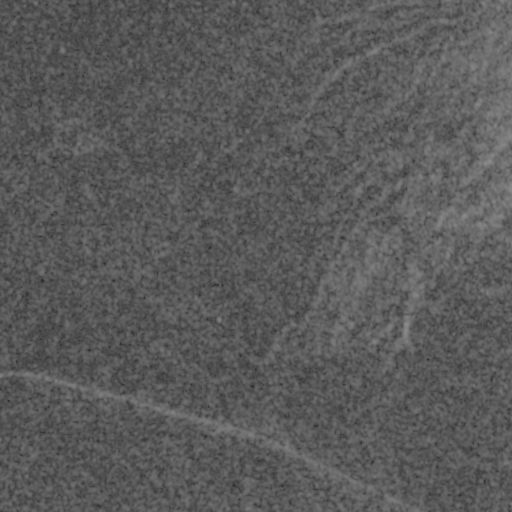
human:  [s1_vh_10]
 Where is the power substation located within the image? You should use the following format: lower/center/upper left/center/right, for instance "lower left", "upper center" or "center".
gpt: The power substation is located in the upper left of the image.
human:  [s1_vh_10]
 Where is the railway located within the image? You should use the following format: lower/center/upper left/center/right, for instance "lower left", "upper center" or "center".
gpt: The railway is located in the lower of the image.
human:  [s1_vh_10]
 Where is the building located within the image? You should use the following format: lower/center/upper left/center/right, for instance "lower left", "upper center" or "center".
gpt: The building is located in the lower of the image.
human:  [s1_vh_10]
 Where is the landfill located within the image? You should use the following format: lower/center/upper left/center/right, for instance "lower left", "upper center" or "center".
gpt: There is no landfill in the image.

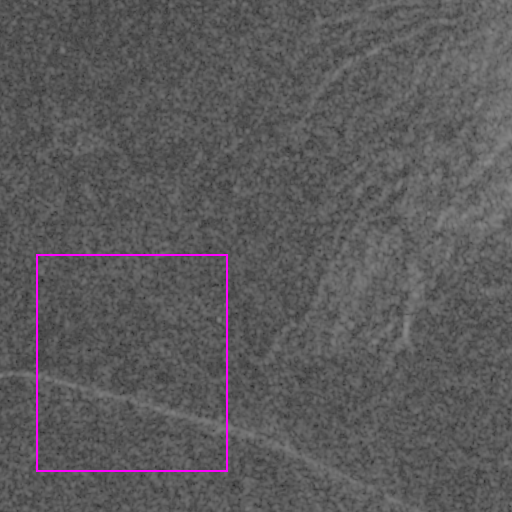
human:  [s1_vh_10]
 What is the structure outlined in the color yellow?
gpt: There is no yellow outline.
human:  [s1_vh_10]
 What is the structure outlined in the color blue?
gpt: There is no structure outlined in blue.